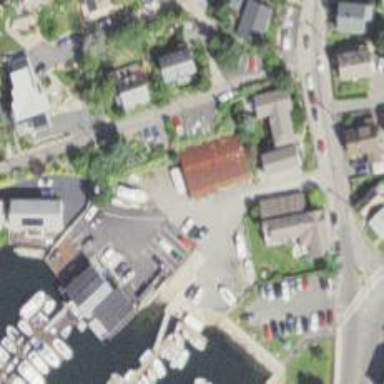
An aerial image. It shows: This slipway is service road leading to leisure land area.